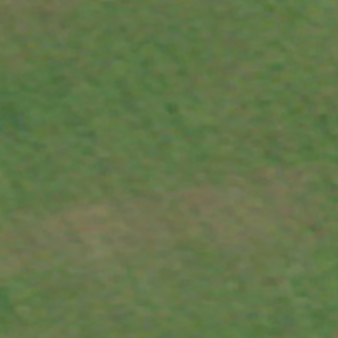
Label: other